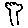
Label: tree